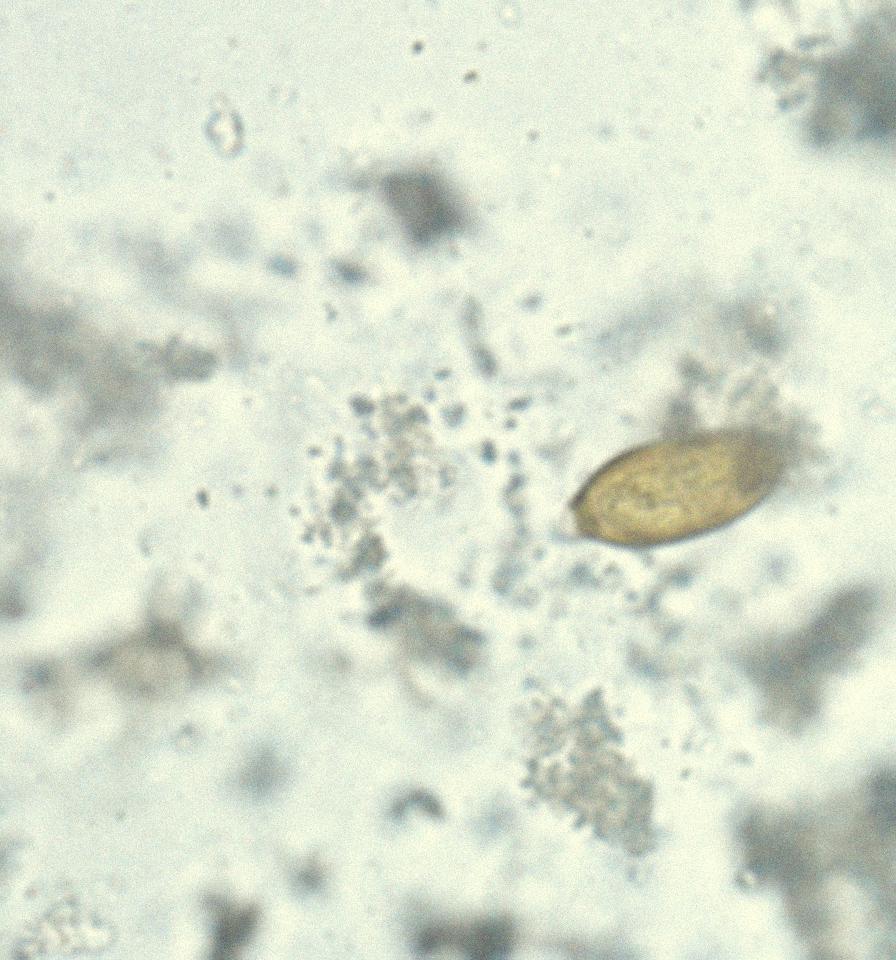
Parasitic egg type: Trichuris trichiura